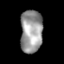
Tissue: lung
Cell type: Epithelial cells
Senescence score: 0.1969
Nuclear area (px): 927
Mean DAPI intensity: 154.001